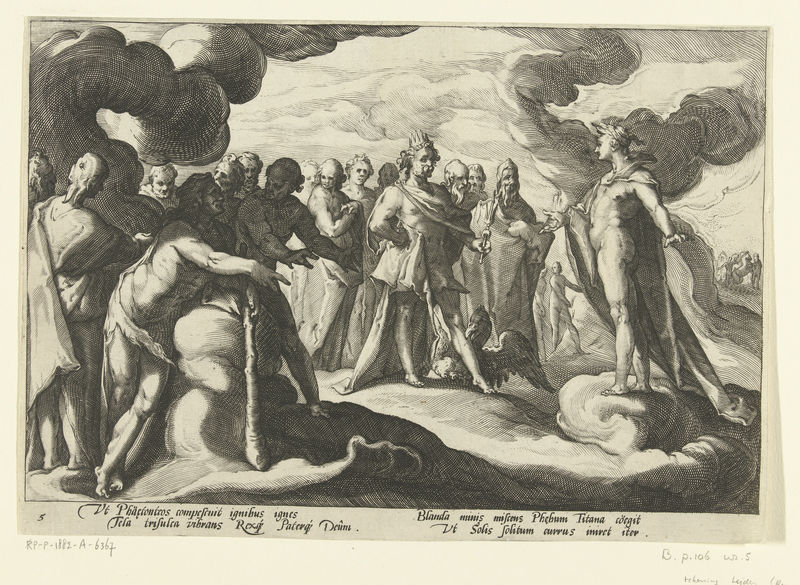
Titel: De goden verzoeken de zonnegod om weer in zijn wagen te gaan rijden
Künstler: Hendrick Goltzius
Standort: Amsterdam
Institution: Rijksmuseum
Schlagwörter: adler, vogel, wolken, grau, männer, schwarz, weiss, zeichnung, rauch, krone, stock, engel, schrift, stab, könig, druck, heer, sieg, geier, erscheinung, zepter